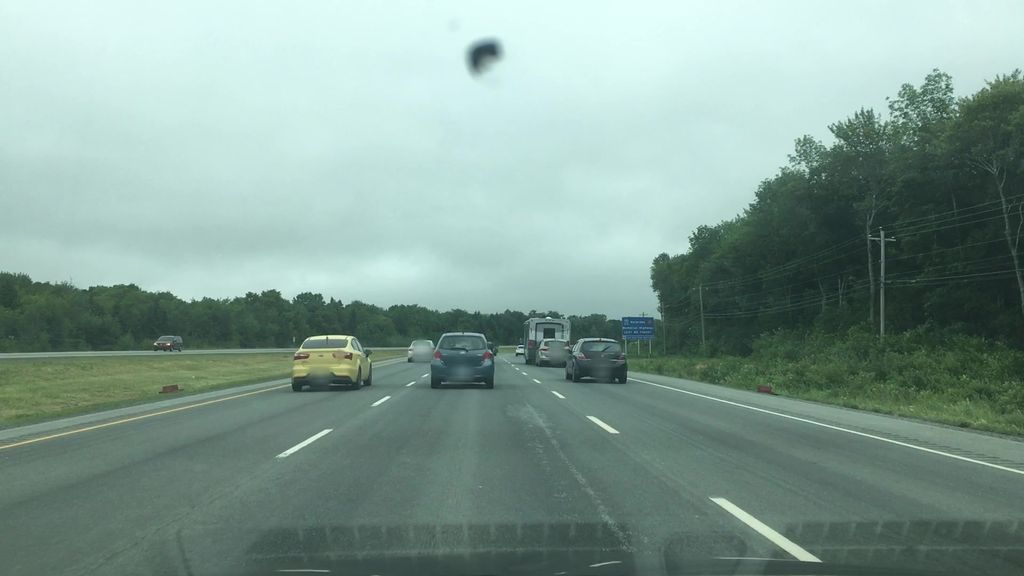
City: halifax